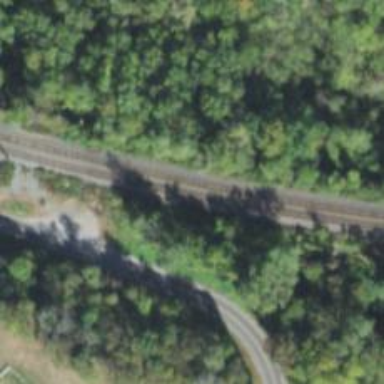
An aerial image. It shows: Railway track.